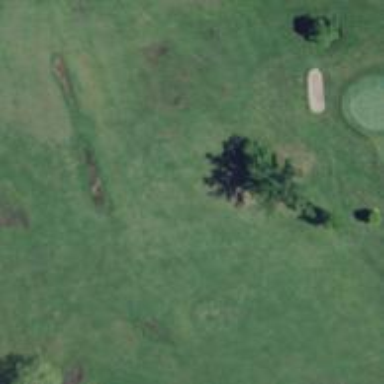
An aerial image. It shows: Grassy area used as driving range for golf.